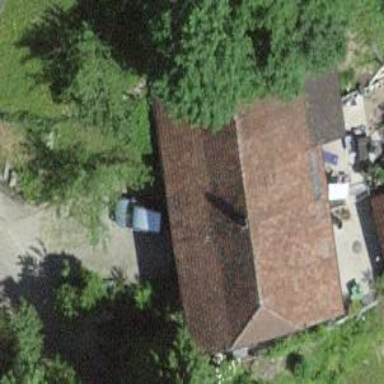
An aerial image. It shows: Farm building.